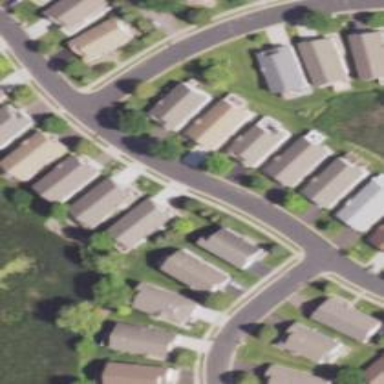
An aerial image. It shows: Neighborhood.